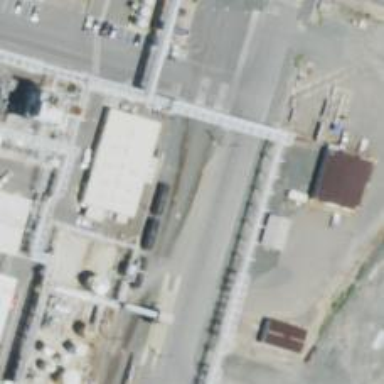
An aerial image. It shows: Rail spur service.